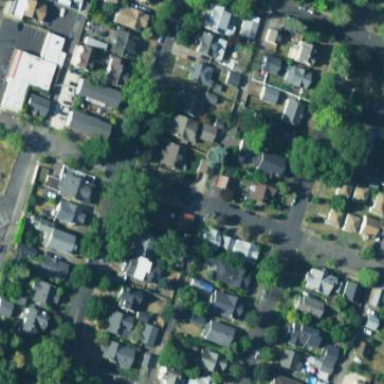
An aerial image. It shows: Sidewalk.